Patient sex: M
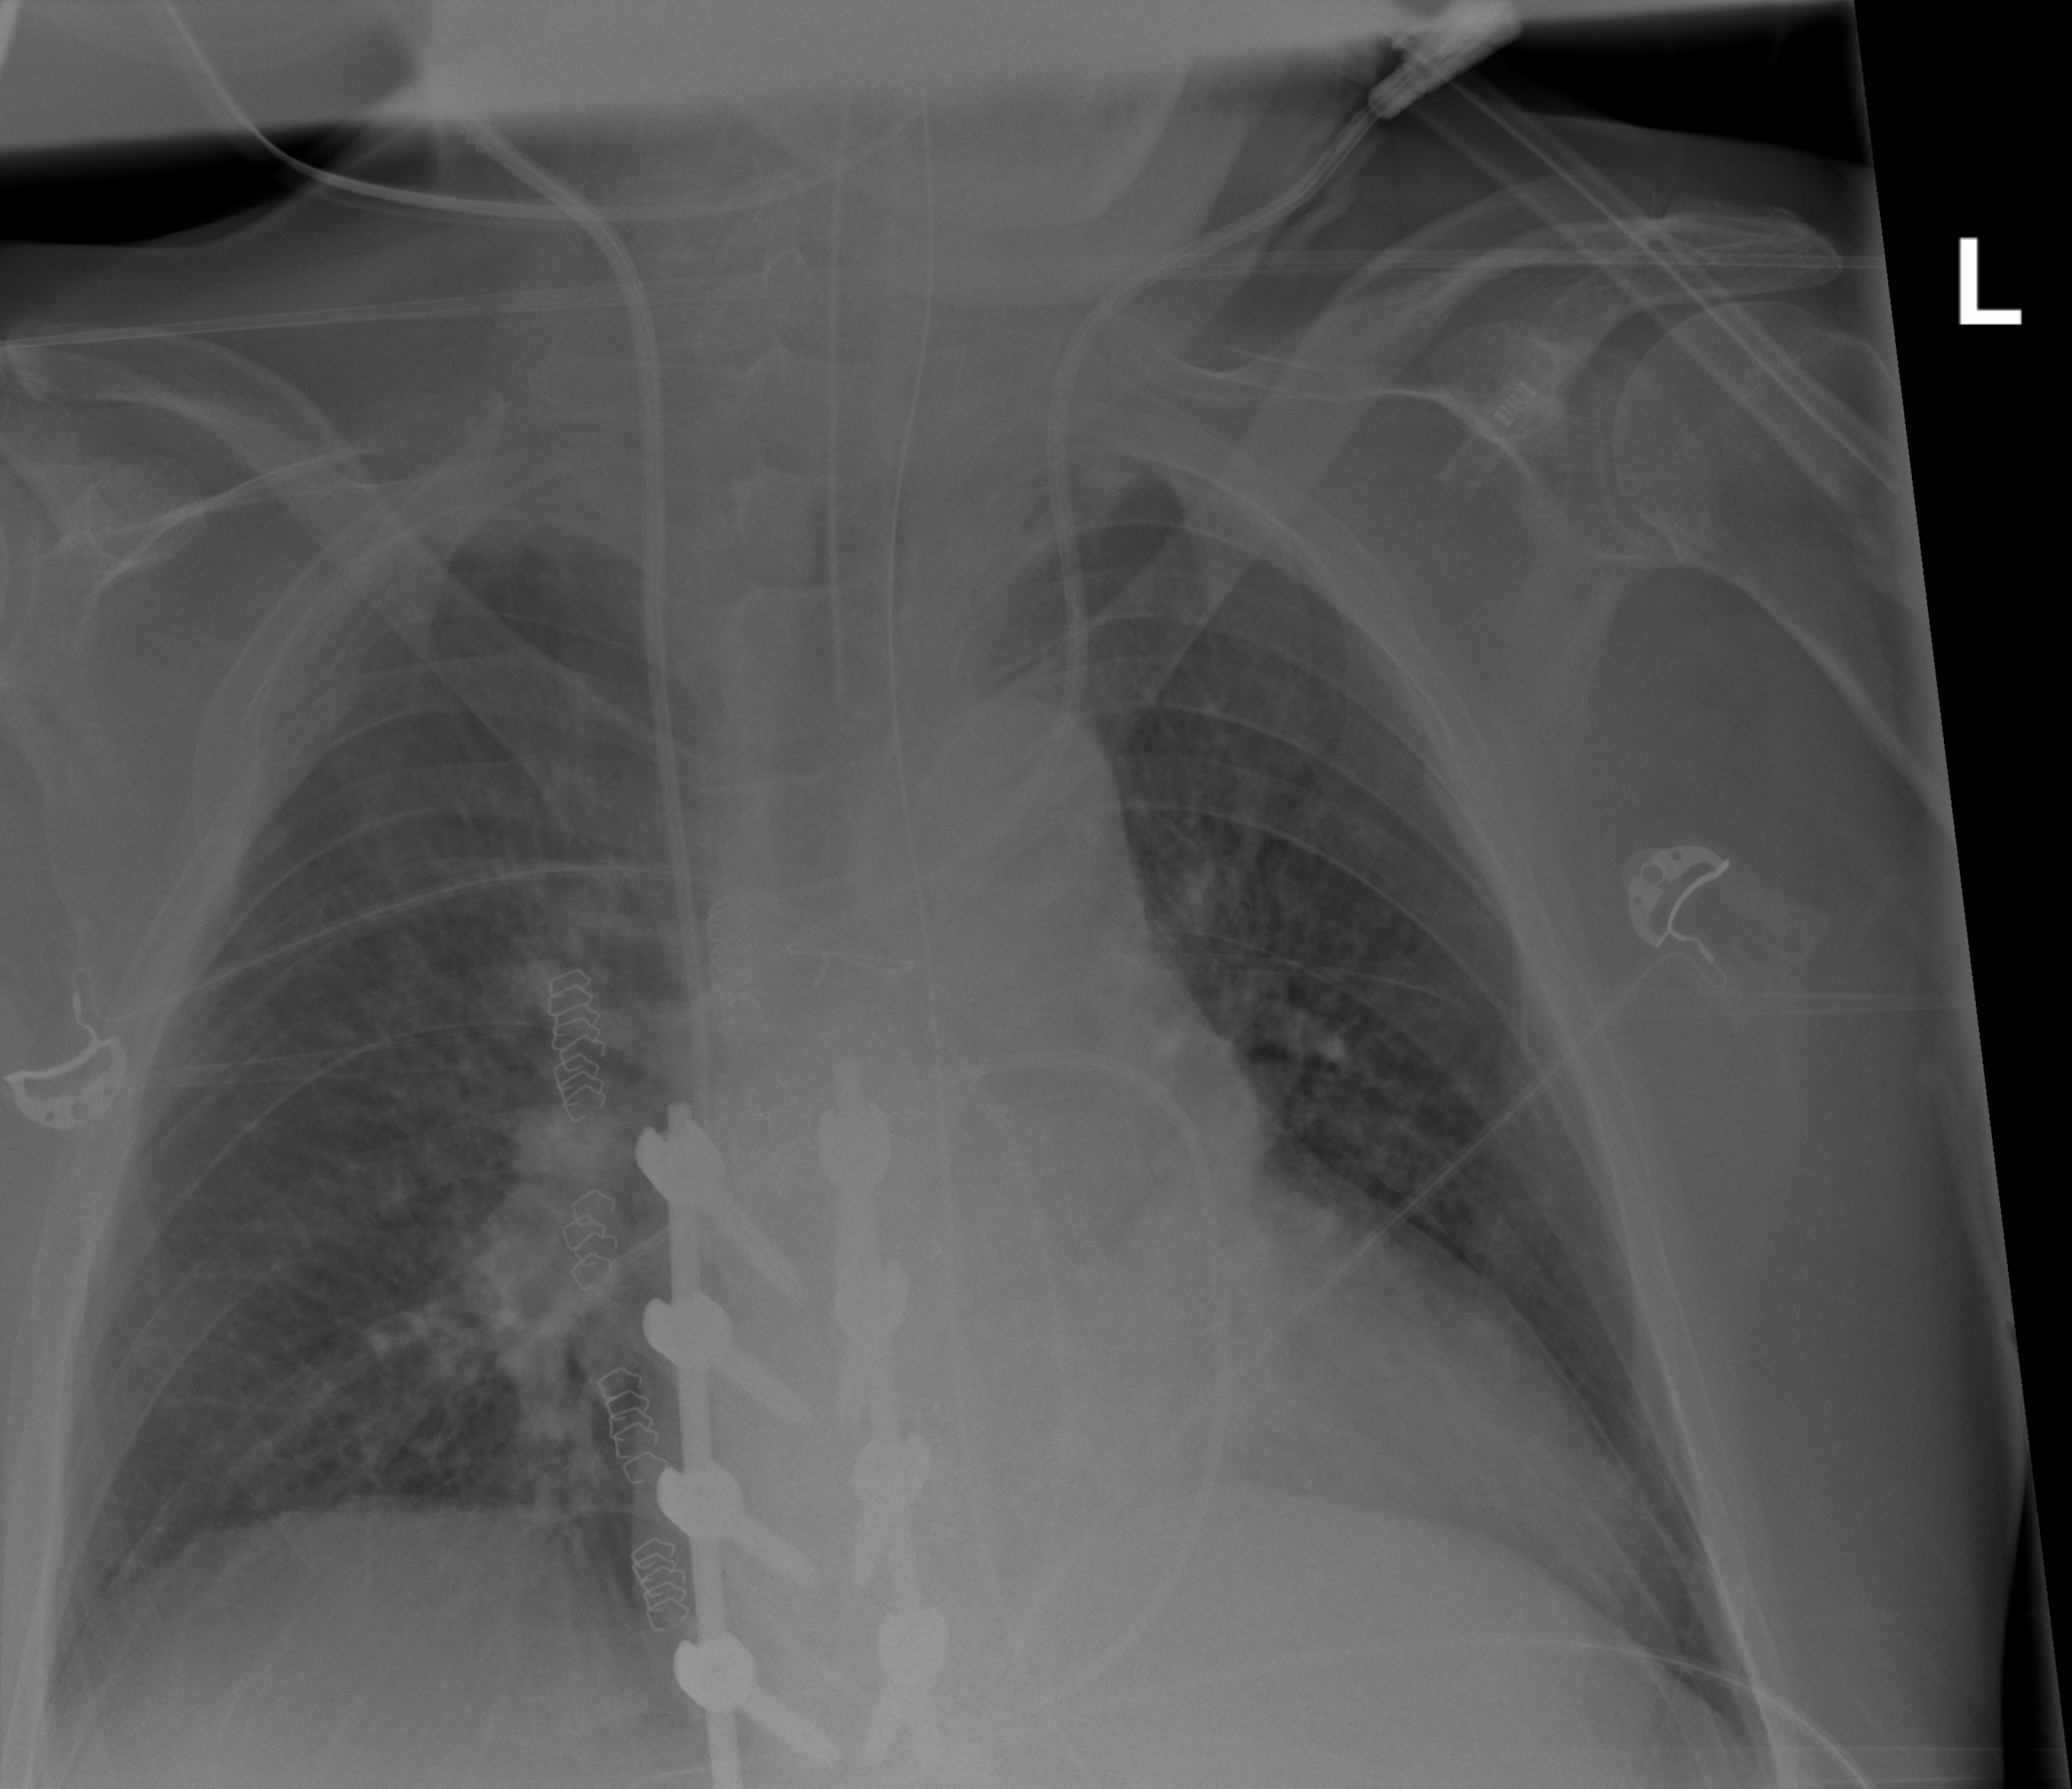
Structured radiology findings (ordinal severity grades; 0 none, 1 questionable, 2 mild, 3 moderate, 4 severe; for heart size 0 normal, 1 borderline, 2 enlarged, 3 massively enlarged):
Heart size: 2
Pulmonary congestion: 1
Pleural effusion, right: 2
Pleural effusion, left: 0
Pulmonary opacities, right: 1
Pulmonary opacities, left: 0
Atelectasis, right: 2
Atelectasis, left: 1